Question: i am trying to set 'scroll to top' 'button' on my web-page, its is working is well but when i click on button a selection border is appear that display in this image

and live demo is <URL>
i just try to remove that border to set 'border:none' but is not working
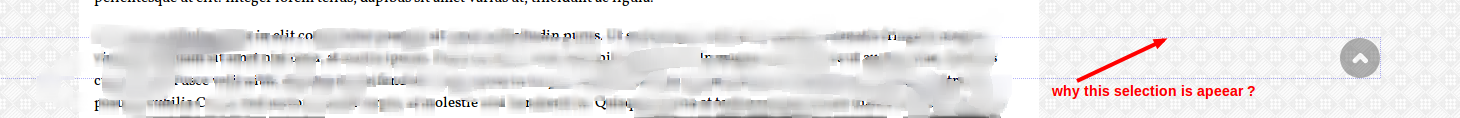
Answer: That 'border' is the 'outline'. It's used to denote the element which currently has focus. You can use CSS to disable it:
'''
.scrollup {
outline: 0;
}
'''